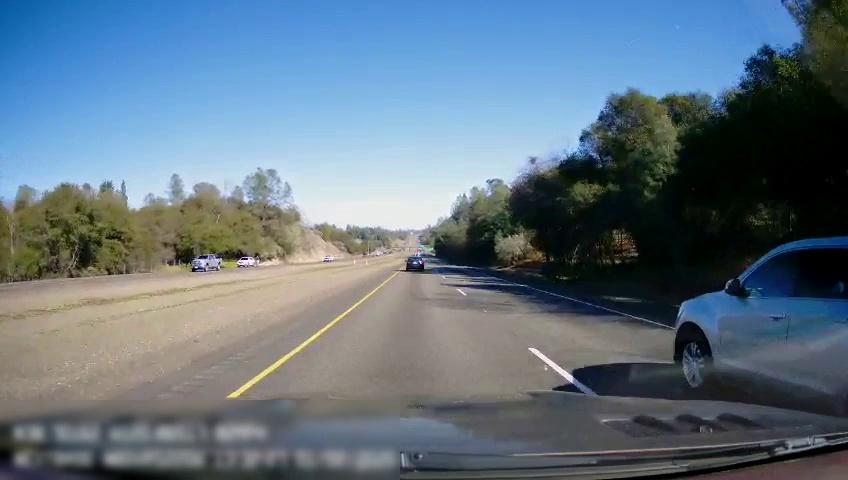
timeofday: Day
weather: Sunny
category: Drivable Space
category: Drivable Space
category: Vehicles | Car
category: Vehicles | SUV
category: Vehicles | Truck
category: Vehicles | SUV
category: Vehicles | Car
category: Lanes | Current Lane
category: Lanes | Current Lane
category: Lanes | Alternate Lane